Question: I would like to try to read some of text from an image with PHP.
So if I have an image like this:

How can I extract the text "Some text" into a string.
All help and suggestions are appreciated.
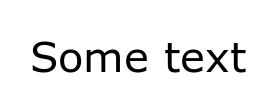
Answer: The process you are looking for is called Optical Character Recognition.
<URL>
There is a package available, called phpOCR, that does exactly what you need.
<URL>